Question: I'm learning about Android dialogs and I'm confused about what determines their height. If I use this XML for my dialog layout . . .
'''
<?xml version="1.0" encoding="utf-8"?>
<RelativeLayout
xmlns:android="http://schemas.android.com/apk/res/android"
android:layout_width="wrap_content"
android:layout_height="wrap_content">
<Button
android:id="@+id/AButton"
android:layout_height="wrap_content"
android:layout_width="wrap_content"
android:layout_alignParentRight="true"
android:layout_marginLeft="10px"
android:text="Click Me to Dismiss"
/>
<TextView android:id="@+id/text"
android:layout_width="wrap_content"
android:layout_height="fill_parent"
android:layout_toLeftOf="@id/AButton"
android:text="Click this button: "
/>
<ImageView
android:id="@+id/an_image"
android:layout_width="wrap_content"
android:layout_height="wrap_content"
android:layout_marginLeft="42px"
android:src="@drawable/screw50">
</ImageView>
/>
'''
I get this dialog . . .

But Developer.Android.com says that...
""
... so why is the dialog so much higher than it needs to be?
If I replace the layout height with
'''
android:layout_height="200px"
'''
it makes a properly short dialog but I don't want to use explicit pixel heights (it's not good practice). How do I make the dialog be just big enough for its content?
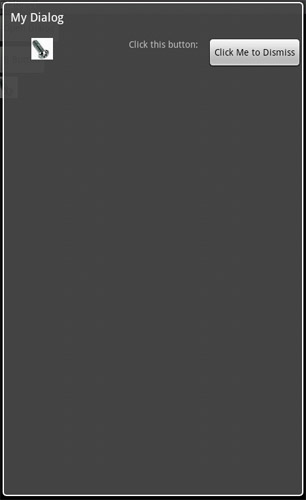
Answer: You have the height of your TextView to fill_parent. Is it possible that this, combined with the height of the RelativeLayout to wrap_content is pushing its height to the maximum size? What happens if you change the TextView height to wrap_content?
To add, <URL> says that children of a RelativeLayout can not have a dependency on the Layout, such as align_parent_bottom. I assume that fill_parent is a dependency and thus is breaking the layout.